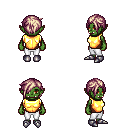
a pixel art fantasy rpg character, female body template, orc, green skin, gold chest armor, white pants, white blonde pixie cut hairstyle, metal boots, four views (front, back, left, right), 2x2 character sprite sheet, small pixel art, hard edges, no anti-aliasing